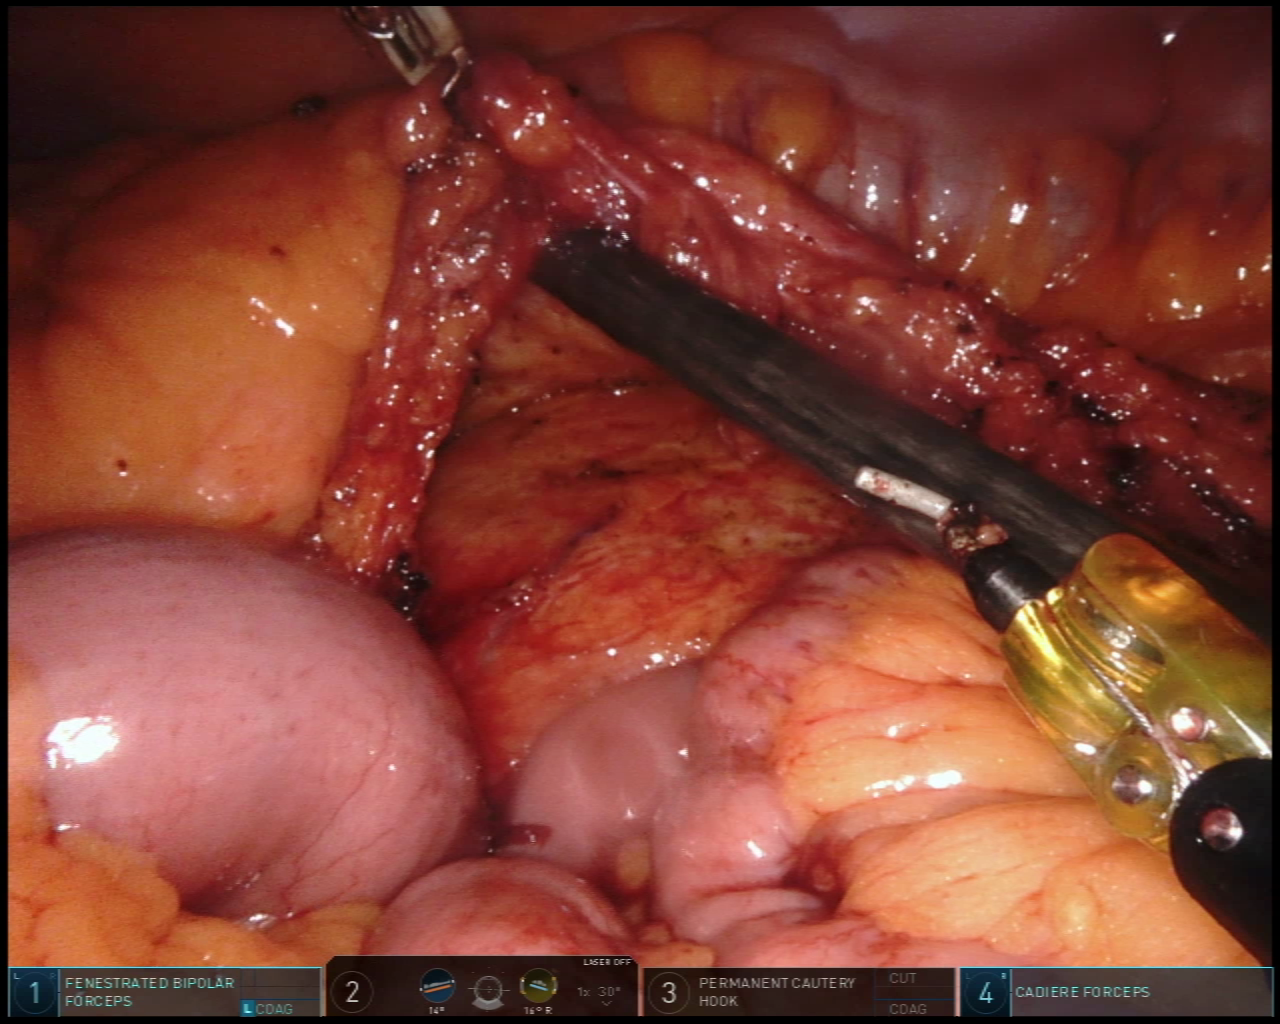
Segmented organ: colon
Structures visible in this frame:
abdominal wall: yes
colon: yes
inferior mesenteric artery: no
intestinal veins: no
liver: no
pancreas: no
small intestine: yes
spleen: no
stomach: no
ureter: no
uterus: no
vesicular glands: no